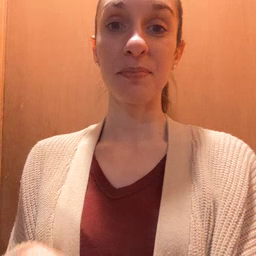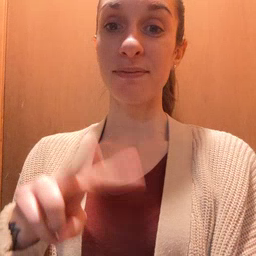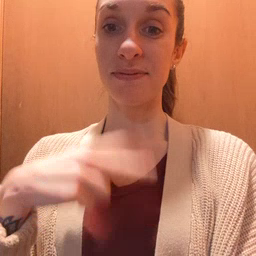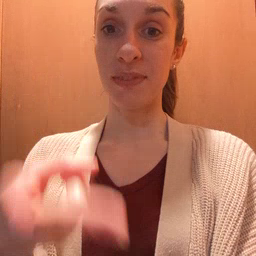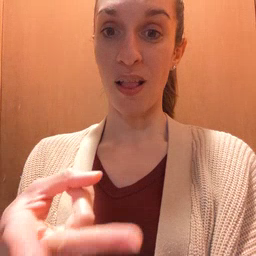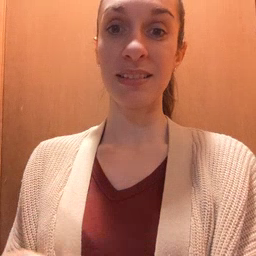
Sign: fall